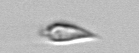
Label: Oxytoxum